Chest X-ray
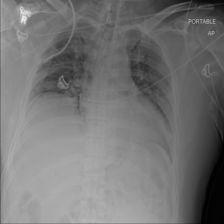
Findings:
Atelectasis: negative
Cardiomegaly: negative
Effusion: negative
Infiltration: negative
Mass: negative
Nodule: negative
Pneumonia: negative
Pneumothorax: negative
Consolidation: negative
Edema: negative
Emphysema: negative
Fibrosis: negative
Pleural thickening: negative
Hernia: negative